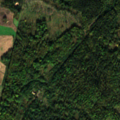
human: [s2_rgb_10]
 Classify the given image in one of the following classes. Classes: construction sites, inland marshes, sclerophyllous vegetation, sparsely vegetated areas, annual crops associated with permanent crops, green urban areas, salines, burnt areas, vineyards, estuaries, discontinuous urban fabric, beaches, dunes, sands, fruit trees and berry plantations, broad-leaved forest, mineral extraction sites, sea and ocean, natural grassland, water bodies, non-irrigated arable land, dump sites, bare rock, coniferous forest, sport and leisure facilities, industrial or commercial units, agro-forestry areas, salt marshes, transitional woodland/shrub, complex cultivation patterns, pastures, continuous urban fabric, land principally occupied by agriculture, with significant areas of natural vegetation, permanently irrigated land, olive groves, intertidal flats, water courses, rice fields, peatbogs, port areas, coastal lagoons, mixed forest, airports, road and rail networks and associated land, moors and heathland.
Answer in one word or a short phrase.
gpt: non-irrigated arable land, broad-leaved forest, coniferous forest, mixed forest